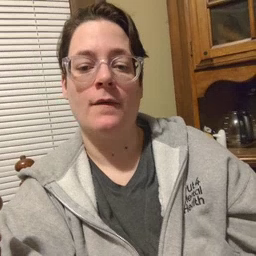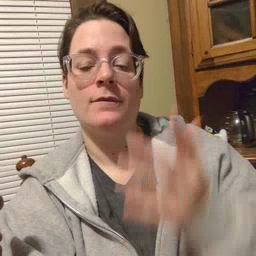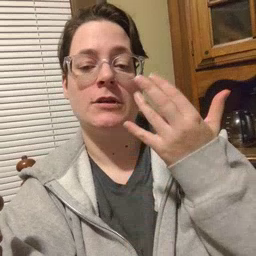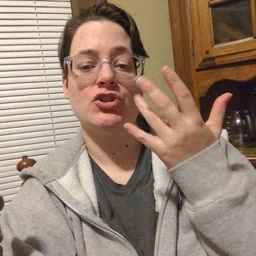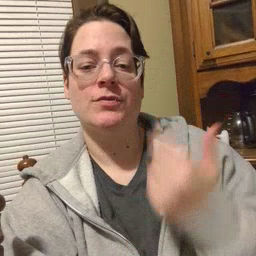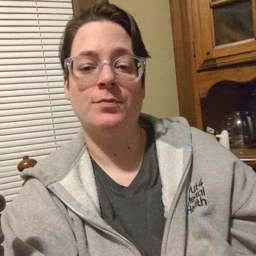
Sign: finger